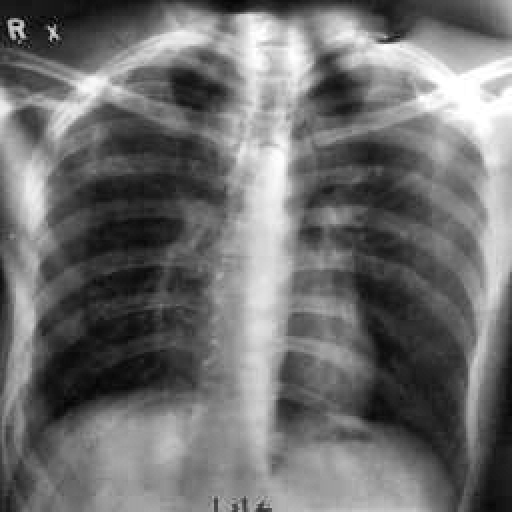
Finding: TUBERCULOSIS